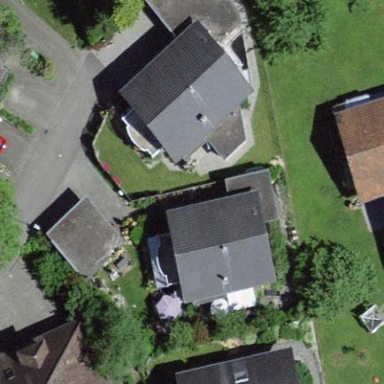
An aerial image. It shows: Residential building.